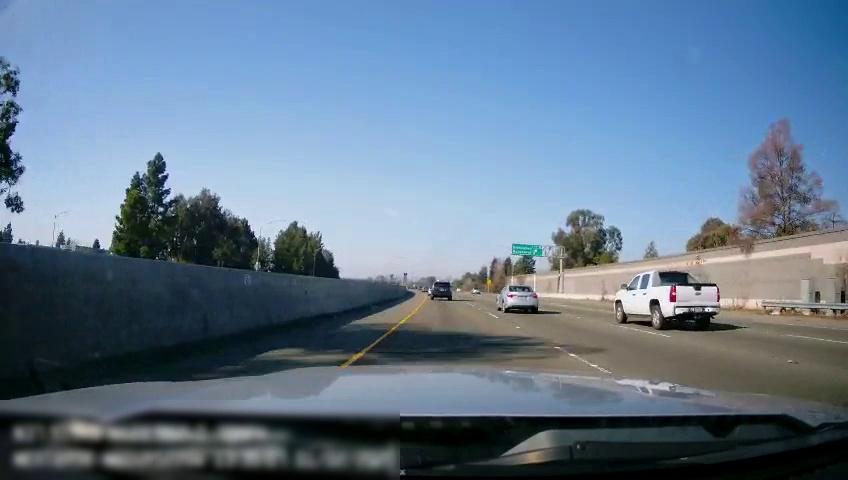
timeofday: Day
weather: Sunny
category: Drivable Space
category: Vehicles | Car
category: Vehicles | Truck
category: Vehicles | SUV
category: Lanes | Current Lane
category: Lanes | Current Lane
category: Lanes | Alternate Lane
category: Lanes | Alternate Lane
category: Traffic | Signs